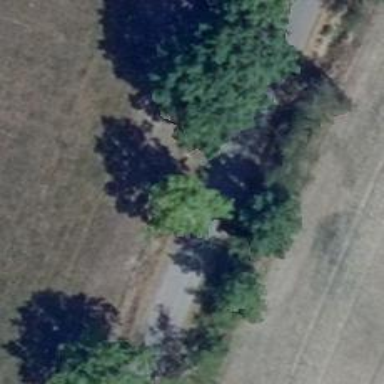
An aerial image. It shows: Row of deciduous broadleaved trees.